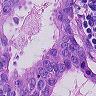
Metastatic tissue present: yes